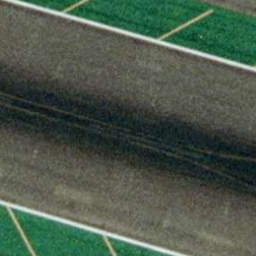
Label: runway